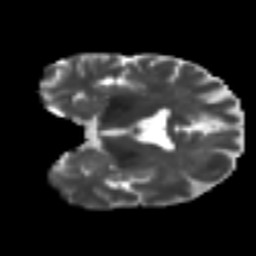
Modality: T2w
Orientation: coronal
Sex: male
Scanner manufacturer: ge
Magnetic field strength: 3 T
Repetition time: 7 s
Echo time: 0.08 s